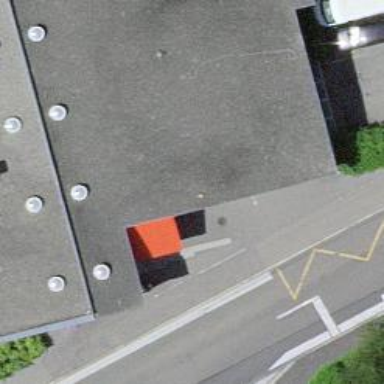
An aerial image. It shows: Convenience shop.